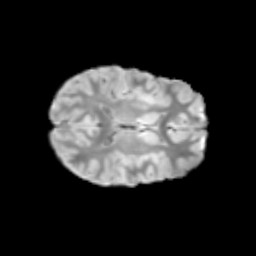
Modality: T2w
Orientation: axial
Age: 10
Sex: female
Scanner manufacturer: siemens
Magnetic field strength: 3 T
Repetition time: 3.8 s
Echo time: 0.07 s